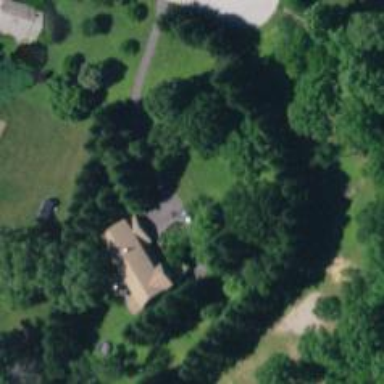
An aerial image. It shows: Driveway.